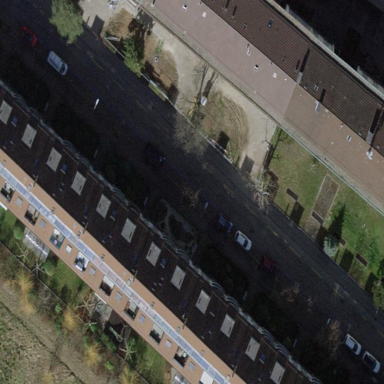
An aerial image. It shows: Parking lane for vehicles.